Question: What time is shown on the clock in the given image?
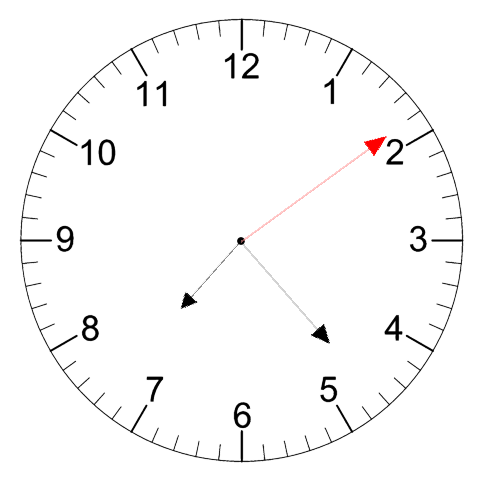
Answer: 07:23:09